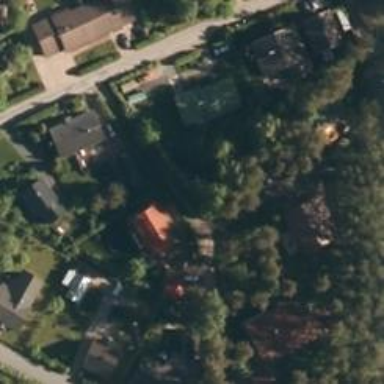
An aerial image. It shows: Residential road.